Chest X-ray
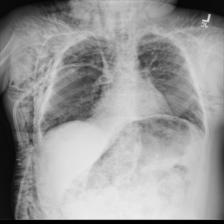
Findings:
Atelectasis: negative
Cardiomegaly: negative
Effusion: negative
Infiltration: negative
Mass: negative
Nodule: negative
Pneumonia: negative
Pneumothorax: negative
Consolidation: negative
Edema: negative
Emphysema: negative
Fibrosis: negative
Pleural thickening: negative
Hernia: negative